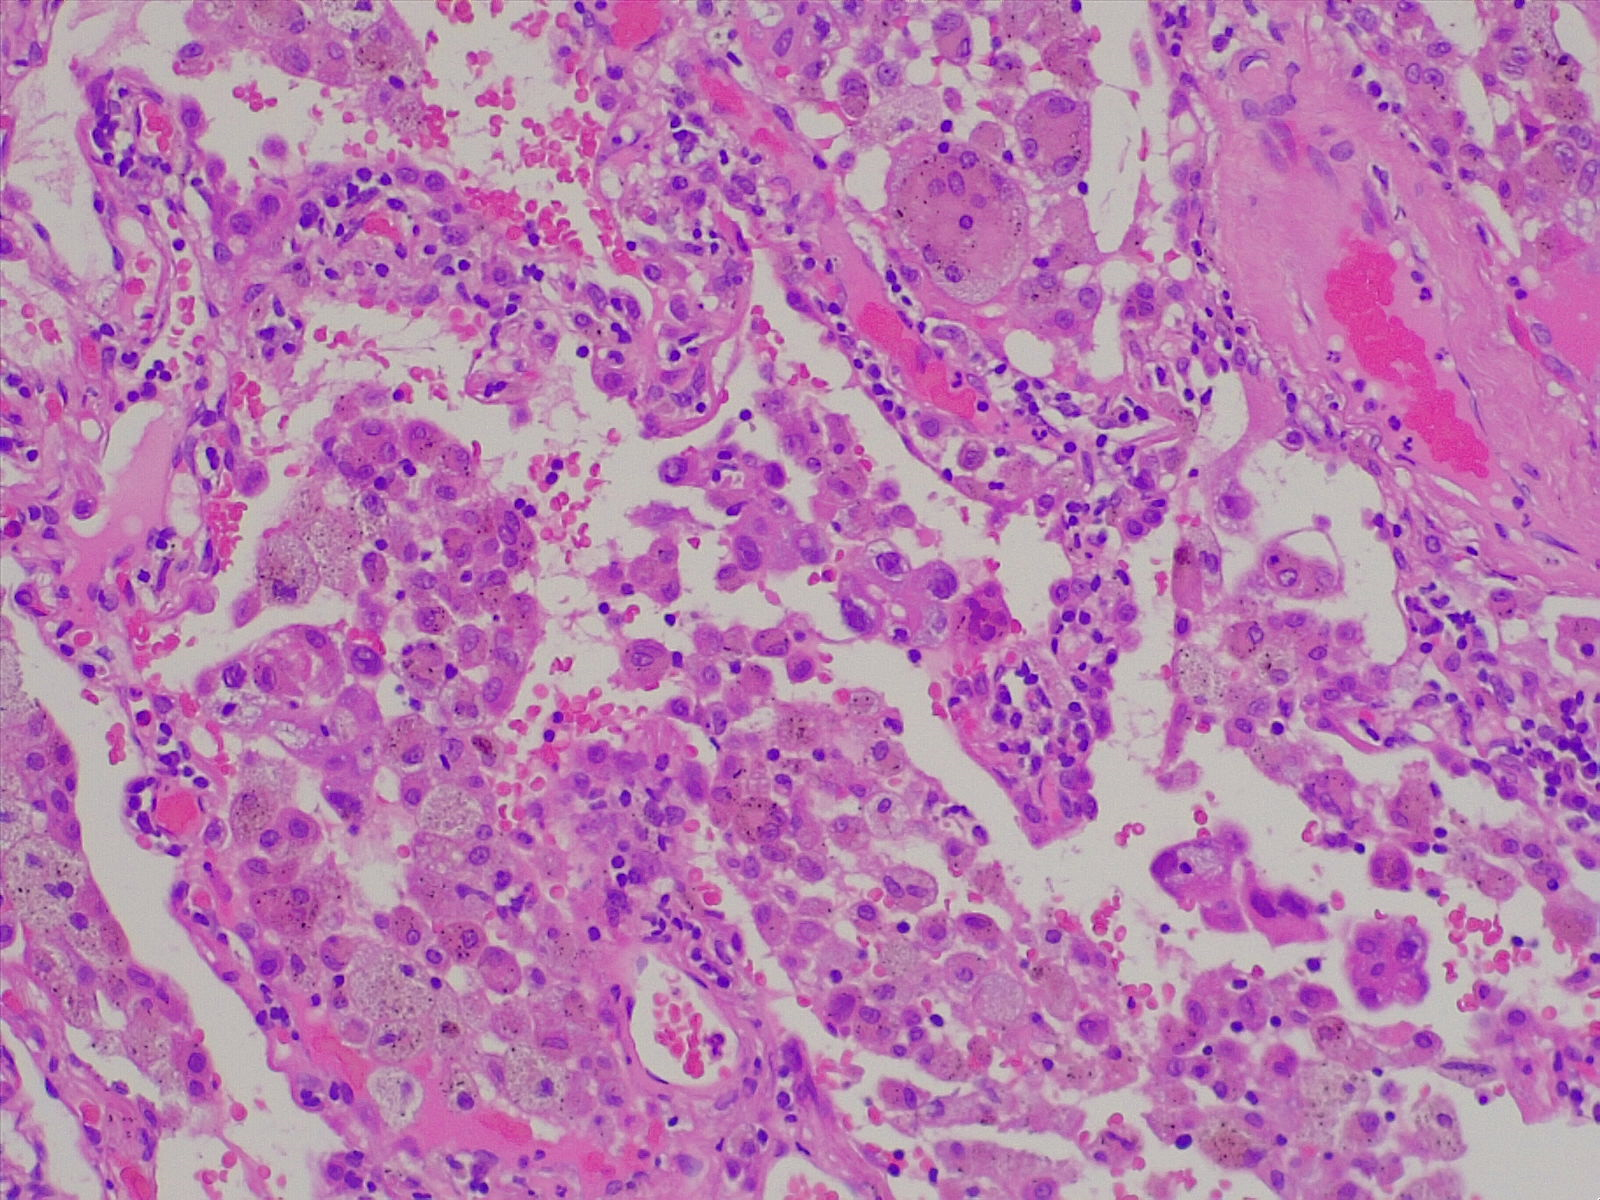
Label: normal lung tissue